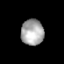
Tissue: prostate
Cell type: Fibroblasts
Senescence score: 0.7433
Nuclear area (px): 575
Mean DAPI intensity: 168.685